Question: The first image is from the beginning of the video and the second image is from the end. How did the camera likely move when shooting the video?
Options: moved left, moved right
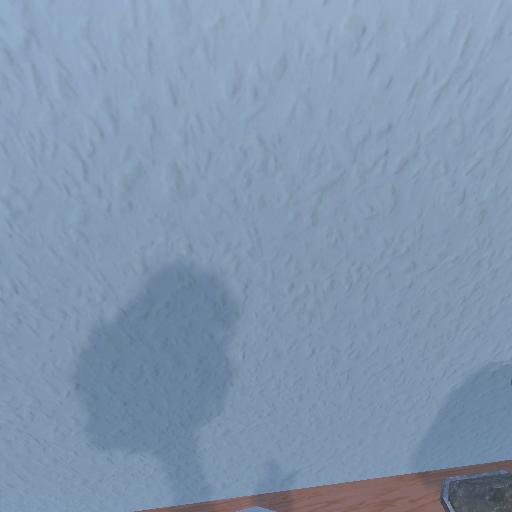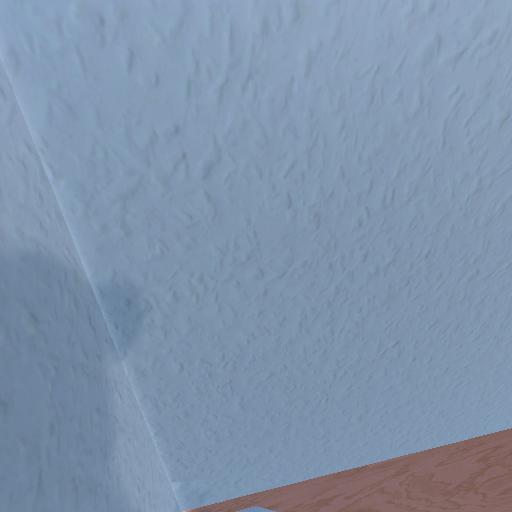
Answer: moved left